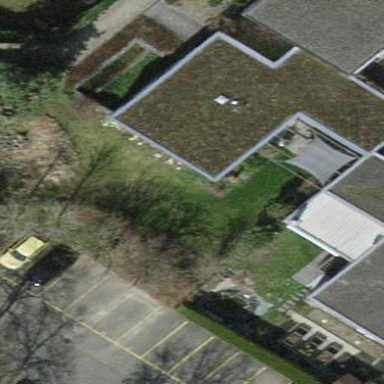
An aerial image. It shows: Terrace building.